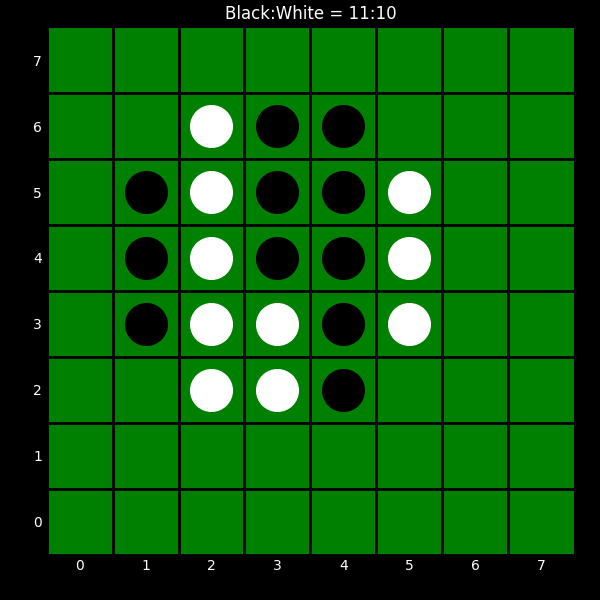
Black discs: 11
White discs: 10